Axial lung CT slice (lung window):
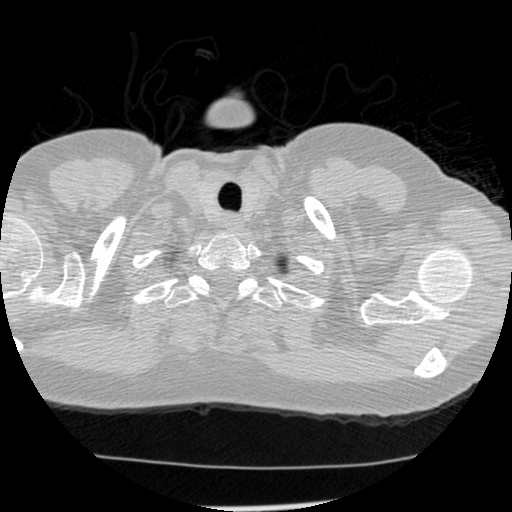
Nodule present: no